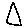
Label: triangle